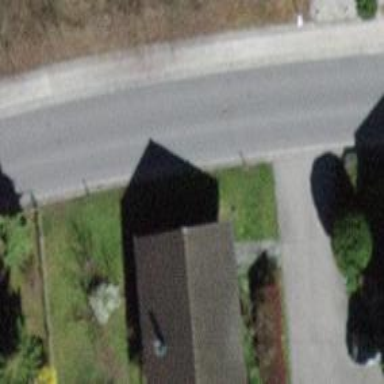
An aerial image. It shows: Shed.